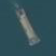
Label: Sand_carrier